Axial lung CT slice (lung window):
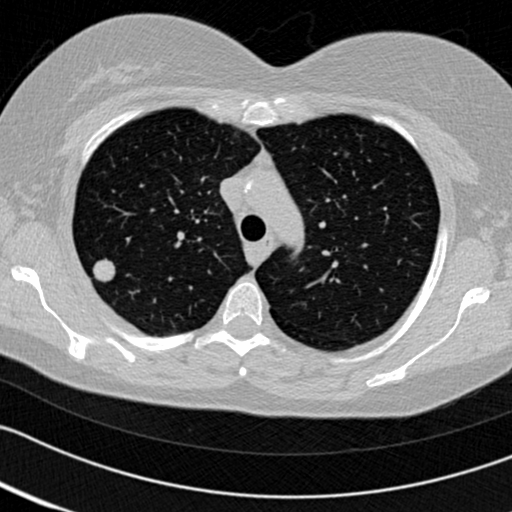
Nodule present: yes
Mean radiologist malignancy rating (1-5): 2